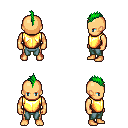
a pixel art fantasy rpg character, male body template, human, tanned skin, gold chest armor, teal pants, green mohawk hairstyle, four views (front, back, left, right), 2x2 character sprite sheet, small pixel art, hard edges, no anti-aliasing